Interaction volume radius: 10 \u00c5
Interaction volume height: 15 \u00c5
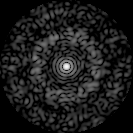
Disorder parameter: 0.8135